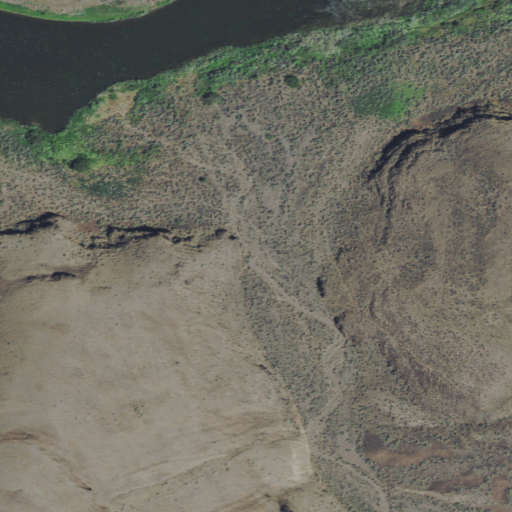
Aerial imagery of valley in Oregon named Devils Canyon containing shrub, open water, grassland, and herbaceous wetlands